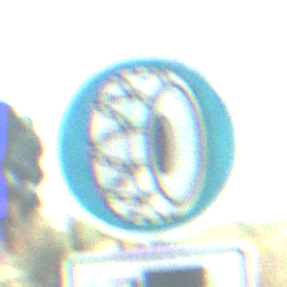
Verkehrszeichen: SchneekettenVorgeschrieben
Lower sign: SonstigeOderMehrspurigeFahrzeuge3
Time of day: Midday
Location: Outdoor (Special)
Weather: PartlyCloudy
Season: NotSpecified
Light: Natural